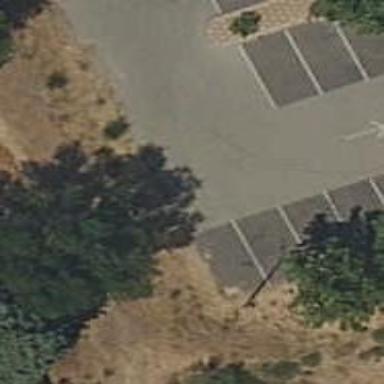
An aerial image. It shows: Parking aisle designated as service road.